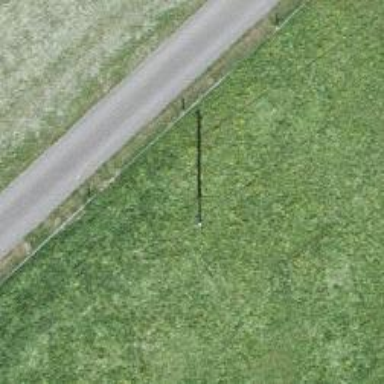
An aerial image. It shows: Power line in the image.